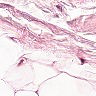
Metastatic tissue present: no